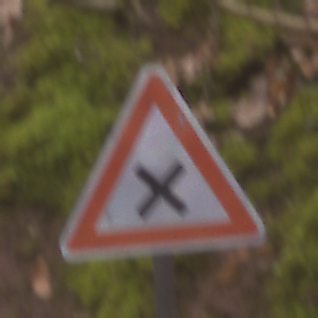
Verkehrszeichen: KreuzungOderEinmuendung
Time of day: Midday
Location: Outdoor (Nature)
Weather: Overcast
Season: Autumn
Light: Natural